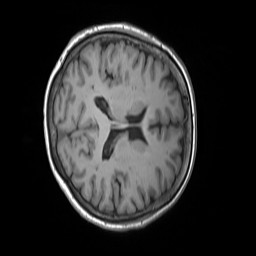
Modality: T1w
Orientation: axial
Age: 64
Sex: female
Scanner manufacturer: siemens
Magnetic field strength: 3 T
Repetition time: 1.55 s
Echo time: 0.00234 s